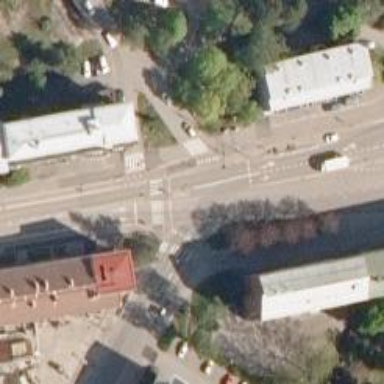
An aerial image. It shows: Asphalt cycleway with crossing.